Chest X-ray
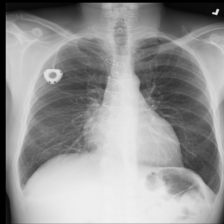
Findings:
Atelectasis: negative
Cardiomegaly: negative
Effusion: negative
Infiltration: negative
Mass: negative
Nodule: negative
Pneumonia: negative
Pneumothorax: negative
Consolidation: negative
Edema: negative
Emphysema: positive
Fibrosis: negative
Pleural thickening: negative
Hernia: negative